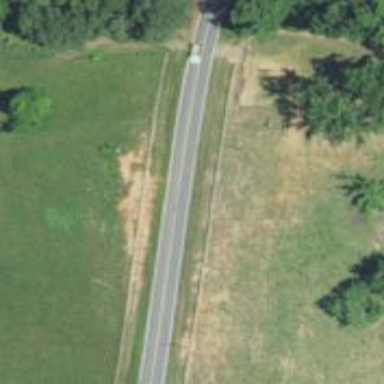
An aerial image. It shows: Tertiary road with asphalt surface.